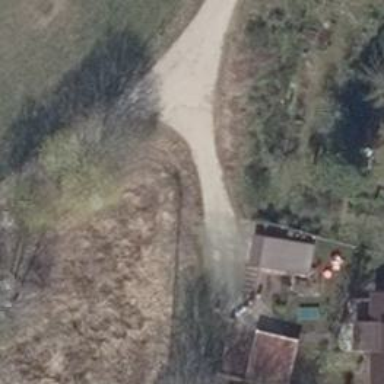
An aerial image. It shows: Compacted driveway that serves as service road.